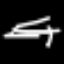
Label: square